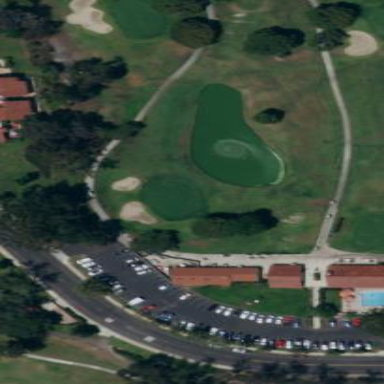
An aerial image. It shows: Area with grass used as rough in golf course.